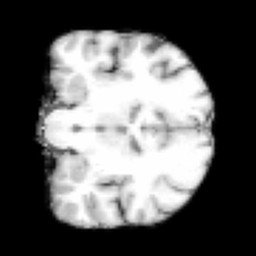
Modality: T1w
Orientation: coronal